Interaction volume radius: 10 \u00c5
Interaction volume height: 10 \u00c5
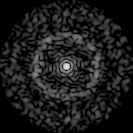
Disorder parameter: 0.847